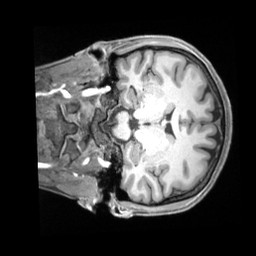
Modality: T1w
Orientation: coronal
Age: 23
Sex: female
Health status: ill
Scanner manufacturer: siemens
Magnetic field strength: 3 T
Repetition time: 2.2 s
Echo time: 0.00218 s